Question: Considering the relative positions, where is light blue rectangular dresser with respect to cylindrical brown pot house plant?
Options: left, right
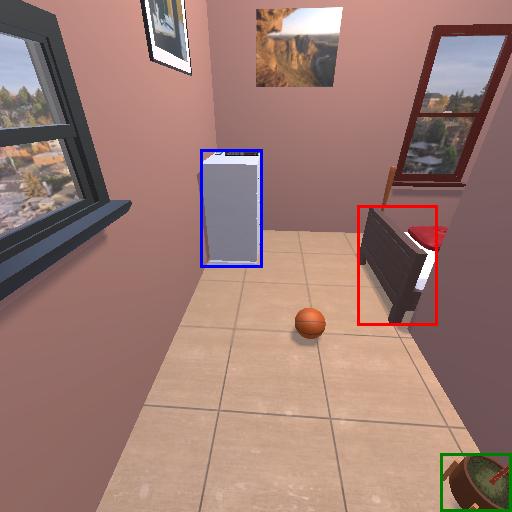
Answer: left